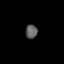
Tissue: prostate
Cell type: Fibroblasts
Senescence score: 0.752
Nuclear area (px): 159
Mean DAPI intensity: 94.83